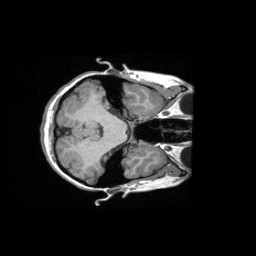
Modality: T1w
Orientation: axial
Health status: healthy
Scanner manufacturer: siemens
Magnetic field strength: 3 T
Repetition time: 2.3 s
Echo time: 0.00287 s